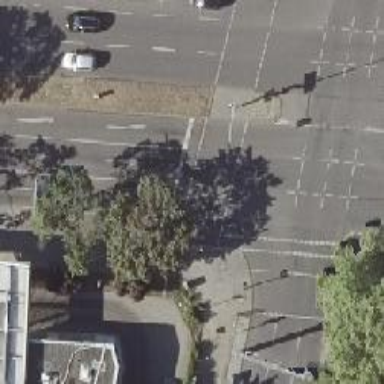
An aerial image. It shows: Road with traffic signals for signaling.